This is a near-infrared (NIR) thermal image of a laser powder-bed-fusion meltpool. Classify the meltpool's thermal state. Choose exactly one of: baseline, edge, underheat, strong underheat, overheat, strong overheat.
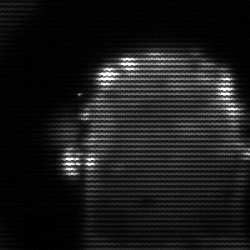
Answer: baseline